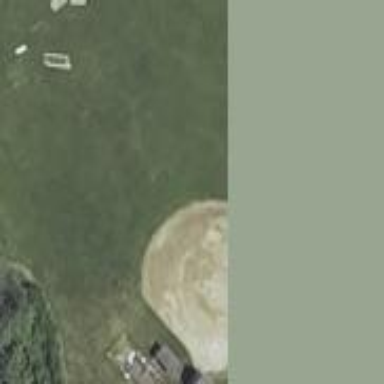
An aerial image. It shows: Grassy pitch used for softball baseball.